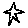
Label: star